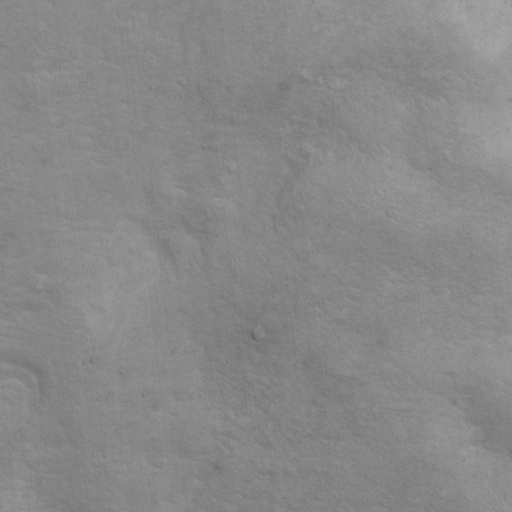
Classes present: Background